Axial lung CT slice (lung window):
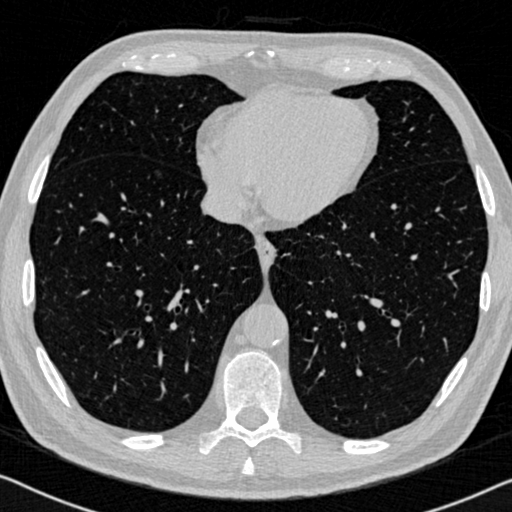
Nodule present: no